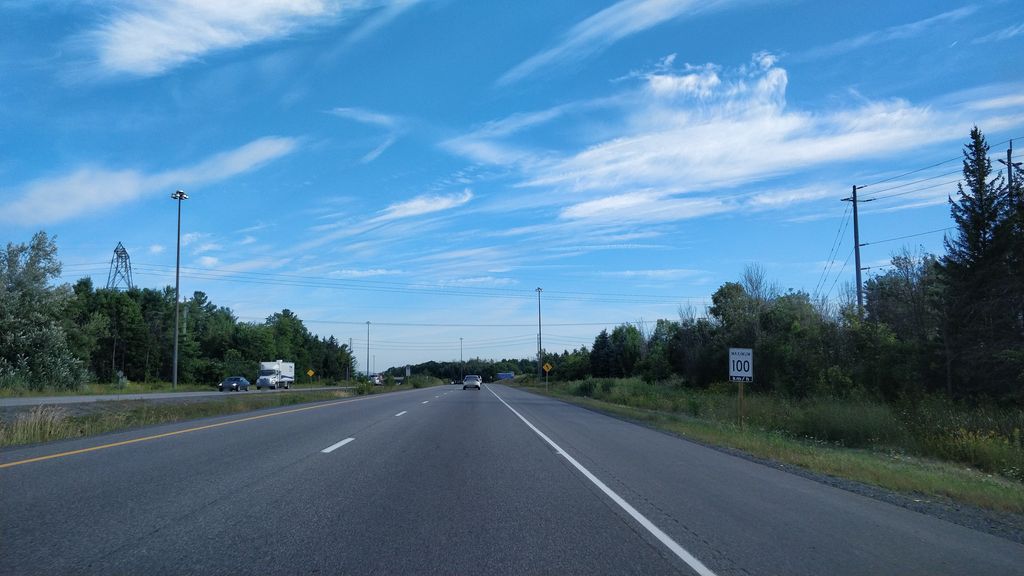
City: ottawa-gatineau